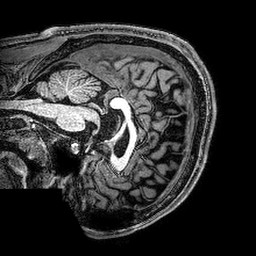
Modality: T1w
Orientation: sagittal
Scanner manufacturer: philips
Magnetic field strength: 3 T
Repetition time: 0.00824 s
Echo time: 0.00378 s